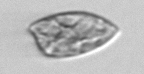
Label: Prorocentrum_dentatum